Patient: sex F, age 33
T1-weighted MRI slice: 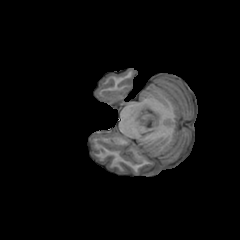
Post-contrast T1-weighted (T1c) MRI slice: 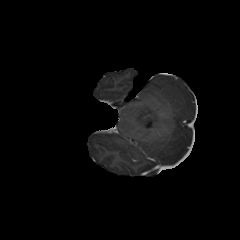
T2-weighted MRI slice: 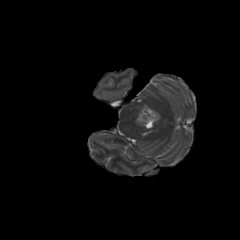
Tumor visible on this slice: yes
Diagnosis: Glioblastoma, IDH-wildtype
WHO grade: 4